Field crop: maize
Growth stage: 1
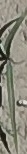
Species: sorghum